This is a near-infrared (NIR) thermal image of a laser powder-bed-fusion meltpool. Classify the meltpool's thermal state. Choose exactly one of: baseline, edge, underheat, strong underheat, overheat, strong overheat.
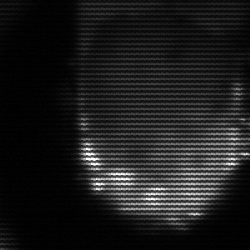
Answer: baseline